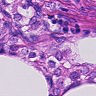
Metastatic tissue present: yes